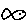
Label: fish